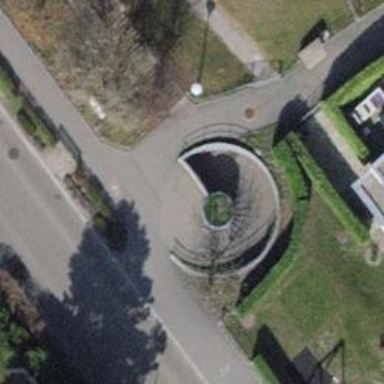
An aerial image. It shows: Retaining wall.